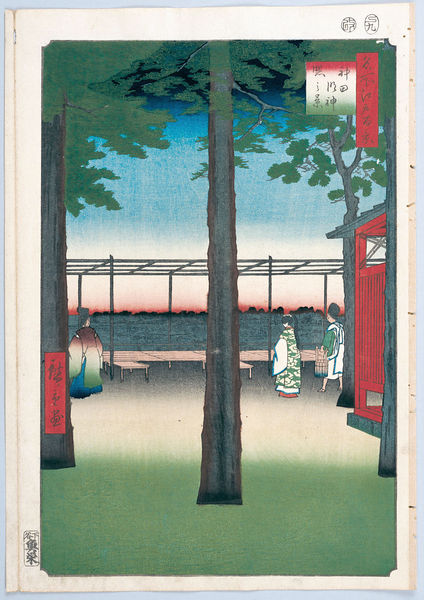
Titel: 100 berühmte Ansichten von Edo
Künstler: Utagawa Hiroshige
Schlagwörter: baum, blau, blätter, gemälde, gewitter, himmel, mann, meer, wasser, weiß, aquarell, bäume, fluss, frauen, grün, landschaft, menschen, sand, see, ufer, äste, frau, kleider, männer, tische, zeichnung, dach, haus, rot, wiese, wand, kleidung, bild, baumstamm, horizont, sonnenaufgang, stamm, gitter, hütte, figur, gewänder, personen, wald, garten, holzschnitt, japan, schrift, ruhe, warm, dächer, sonnenuntergang, schriftzug, steg, inschrift, korb, japanisch, schriftzeichen, baumkrone, spiel, buch, barfuß, asien, geisha, beschriftung, stempel, bänke, chinesisch, china, pergament, karte, siegel, pavillion, pergola, kimono, liegestühle, manetel, fraunen, hiroshiga, hiroshigi